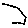
Label: hexagon